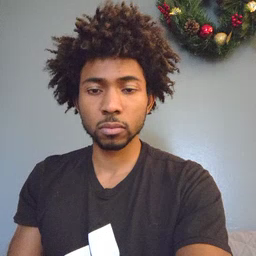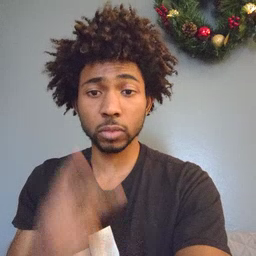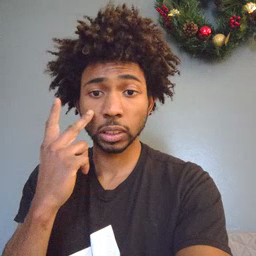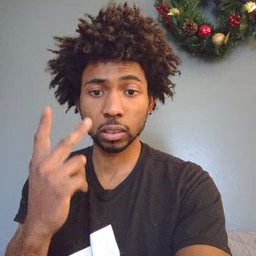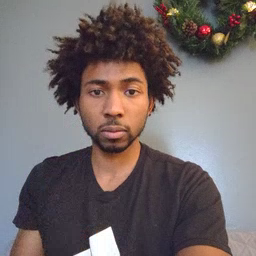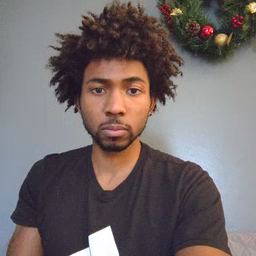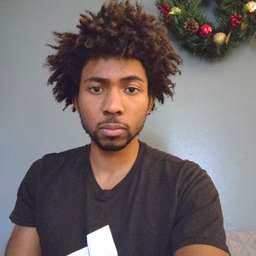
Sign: see